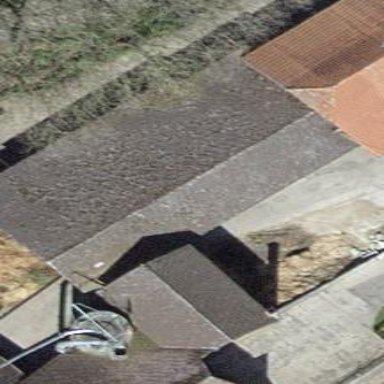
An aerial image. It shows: Barn.